Field crop: tomato
Growth stage: 1
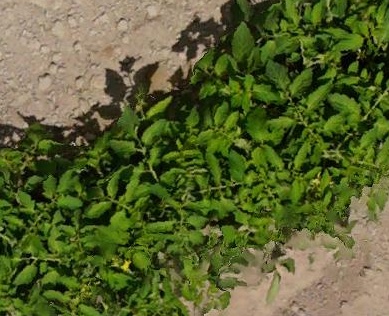
Species: tomato